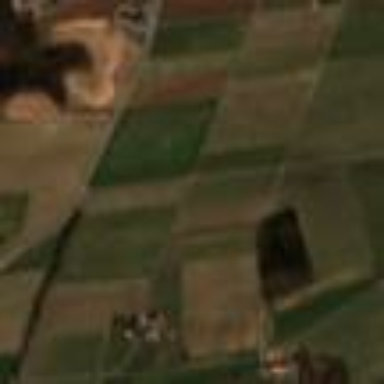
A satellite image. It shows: View of farmland.